Question: I've been browsing everywhere and I just cannot find any information on how to create a certain type of header to a in Qt Creator.
I want it to look similar to this:

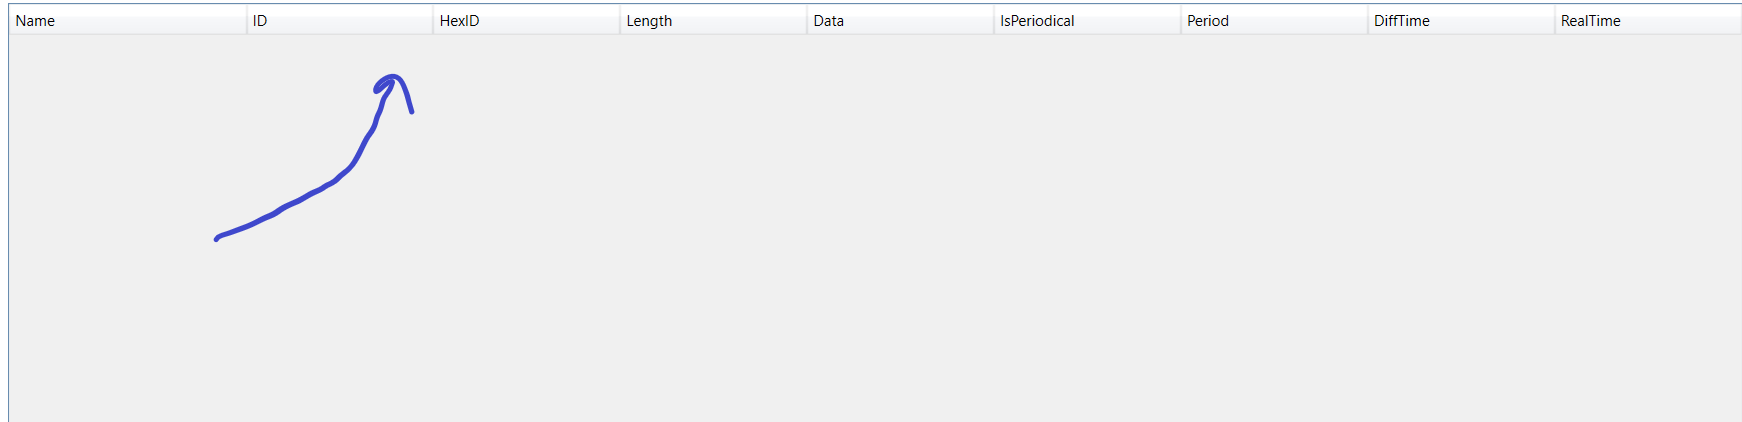
Answer: short answer: there is no settings in the QTCreator that you can set to define the Header of a table view...
long answer: That is a TableView with custom model.
you need then to define a new Model that inherits the QAbstractTableModel
and then in tne FooModel header override the headerData method
'''
class FooModel : public QAbstractTableModel
{
Q_OBJECT
//...
QVariant headerData(int section, Qt::Orientation orientation, int role) const override;
//... more methods may be here
'''
then in the in cpp:
'''
QVariant FooModel::headerData(int section, Qt::Orientation orientation, int role) const
{
if (role == Qt::DisplayRole)
{
switch (section)
{
case 0:
return QString("Name");
case 1:
return QString("ID");
case 2:
return QString("HexID");
// etc etc
}
}
return QVariant();
}
'''
and finally in controller:
'''
myFooModel = new FooModel(this);
ui->myTableView->setModel(myFooModel);
'''